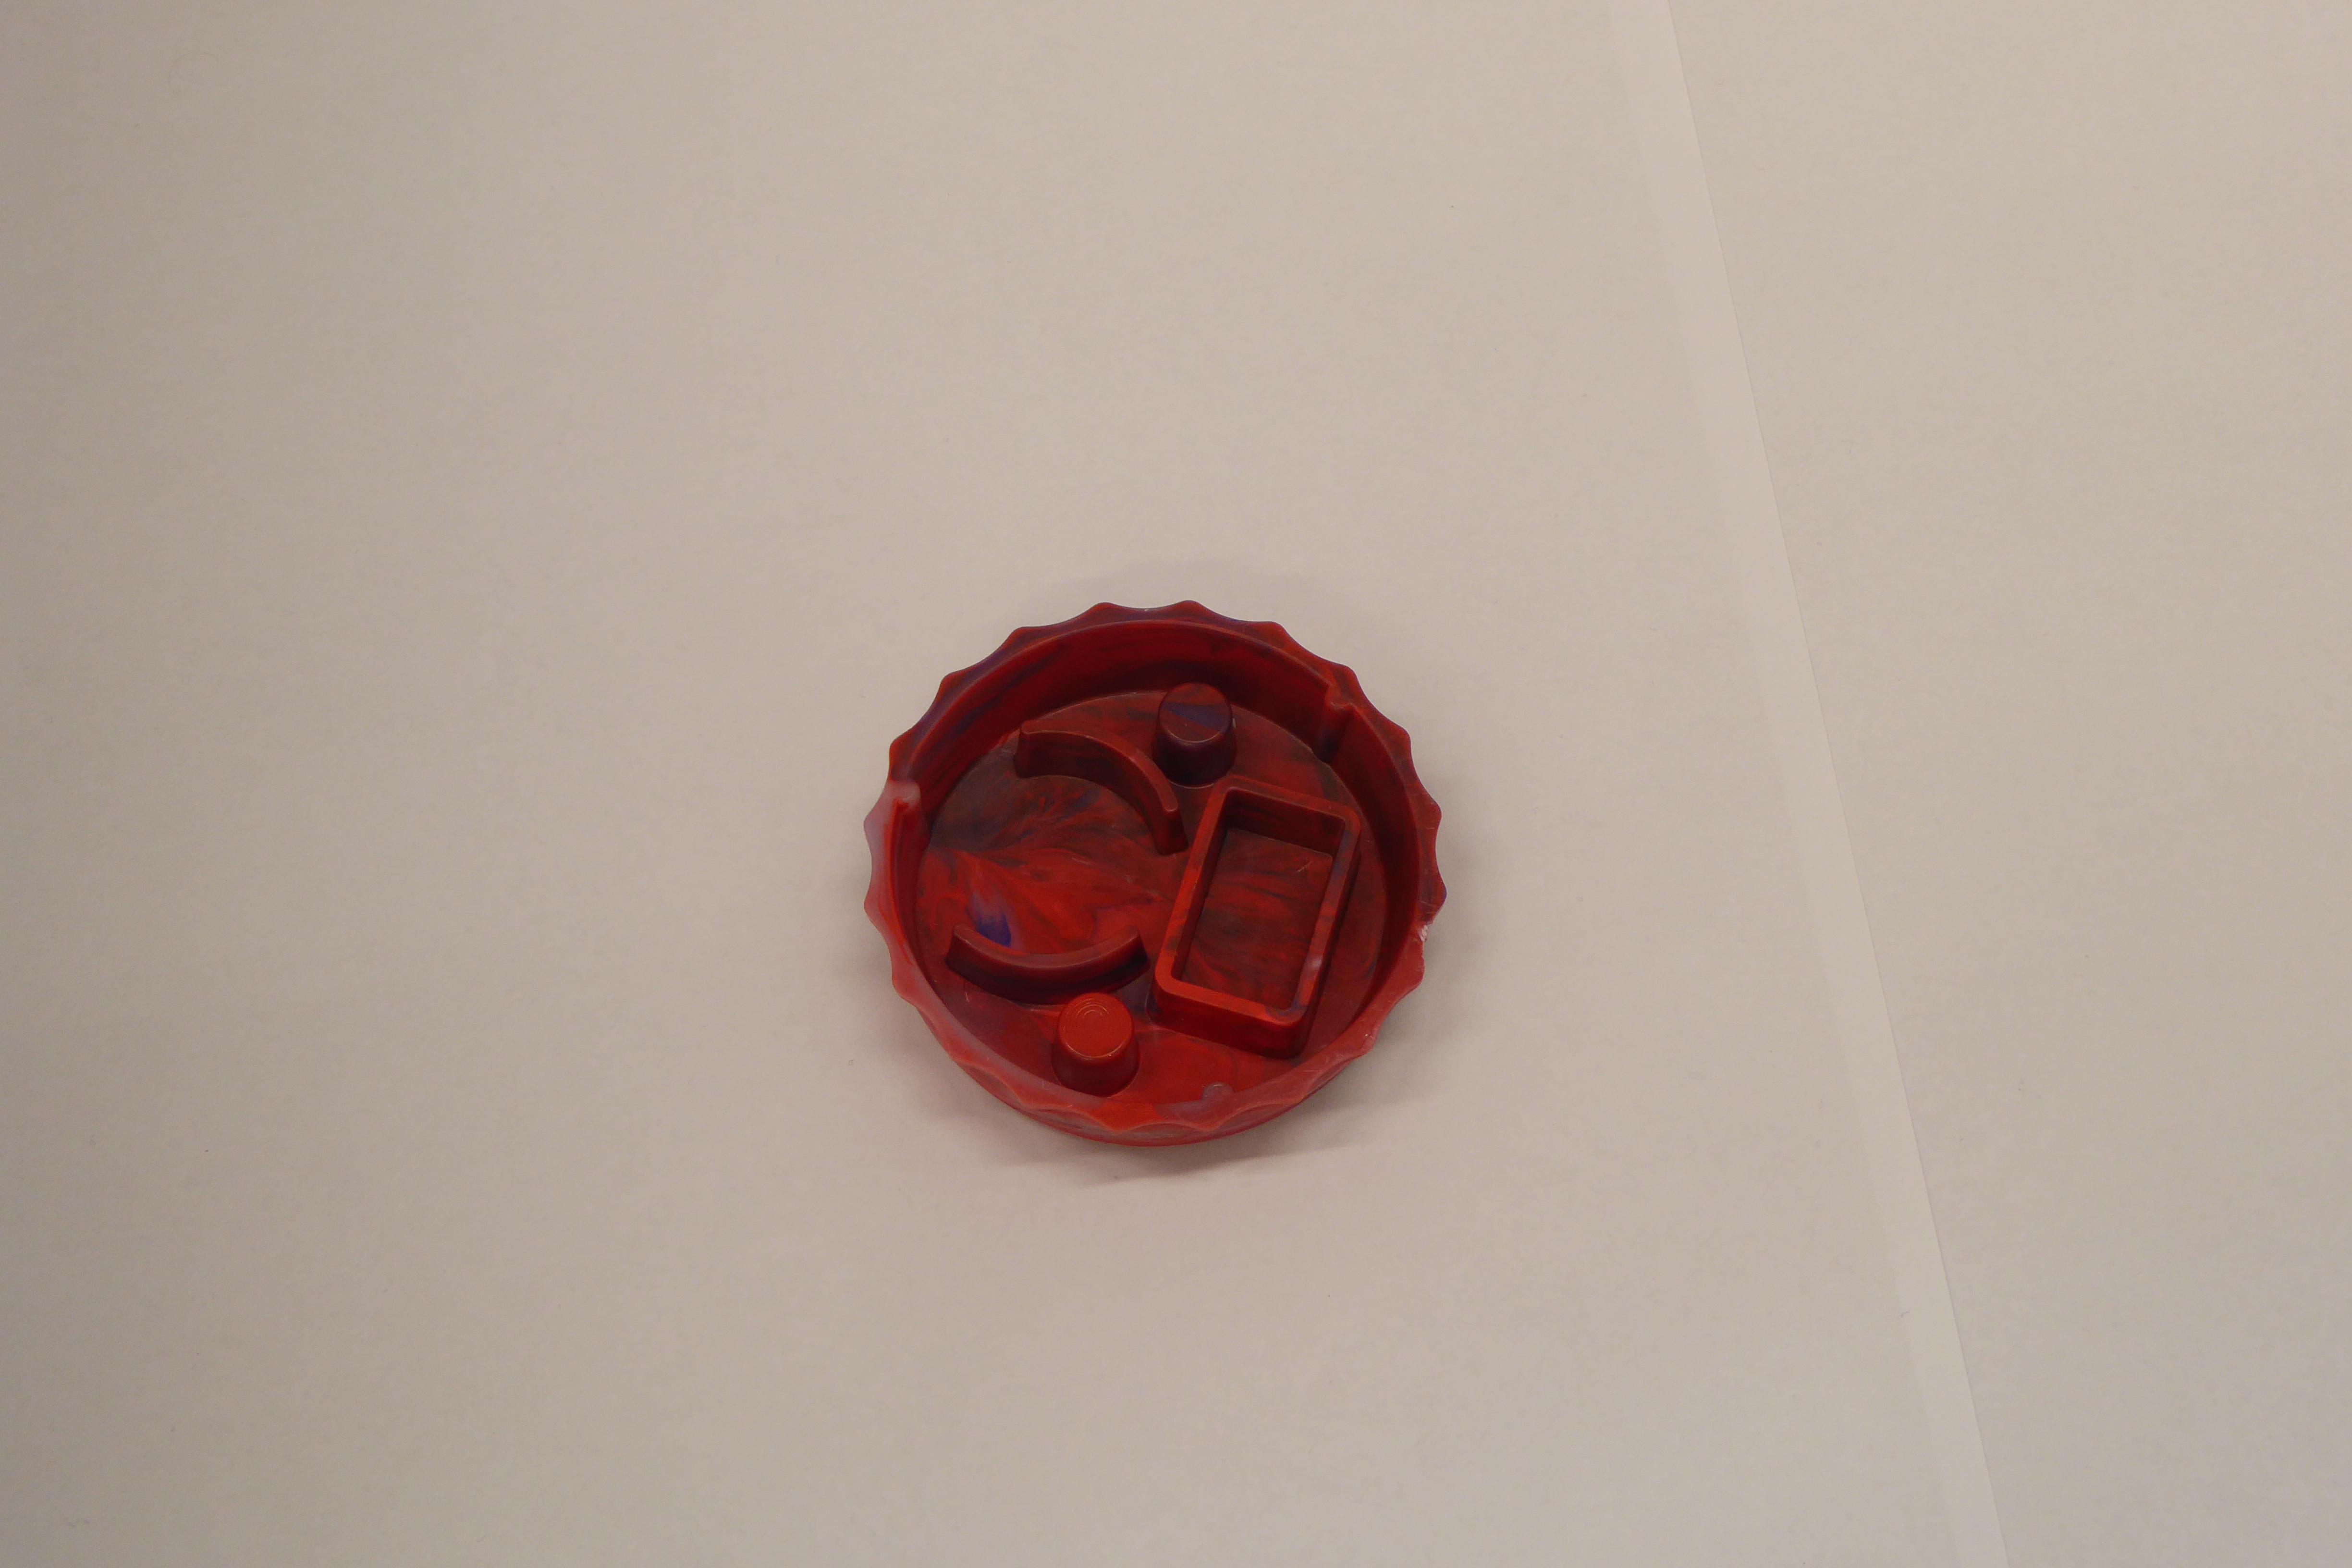
Label: Bottle Opener - Cover